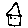
Label: house